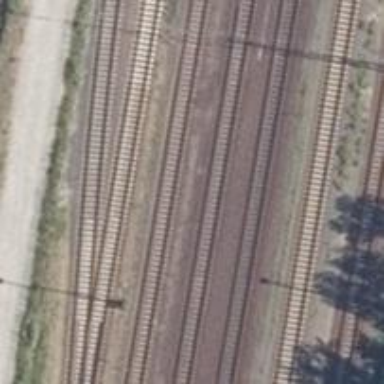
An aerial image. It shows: Railway with electrified contact lines.